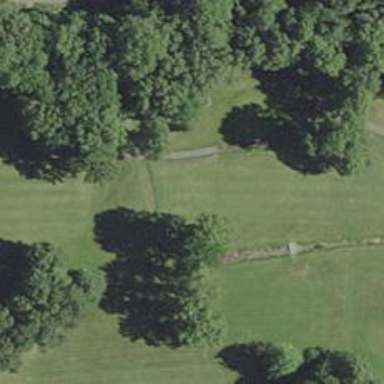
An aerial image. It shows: View of golf hole.